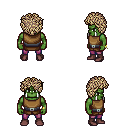
a pixel art fantasy rpg character, male body template, orc, green skin, leather chest armor, magenta pants, white blonde curly afro hairstyle, bracelets, maroon shoes, four views (front, back, left, right), 2x2 character sprite sheet, small pixel art, hard edges, no anti-aliasing